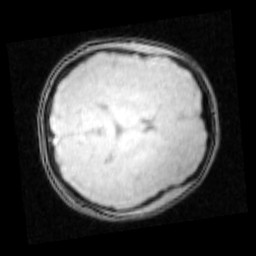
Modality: PDw
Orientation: axial
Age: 16
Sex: female
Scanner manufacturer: siemens
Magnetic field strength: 3 T
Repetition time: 0.25 s
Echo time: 0.00103 s